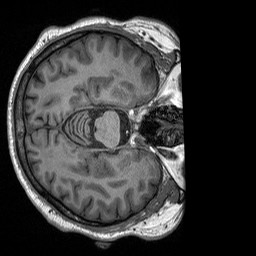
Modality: T1w
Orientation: axial
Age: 49
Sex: male
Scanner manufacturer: siemens
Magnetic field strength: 3 T
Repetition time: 2.4 s
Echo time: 0.00226 s